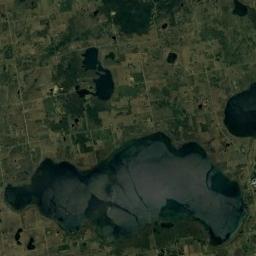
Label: lake